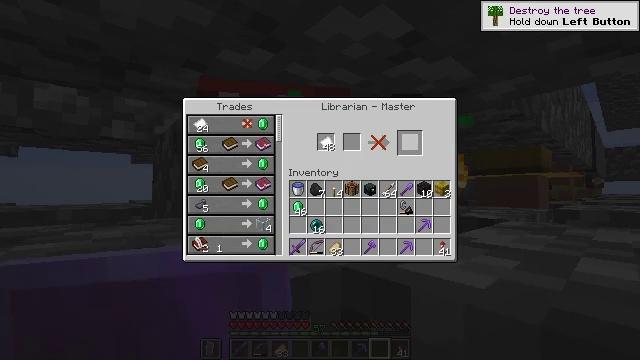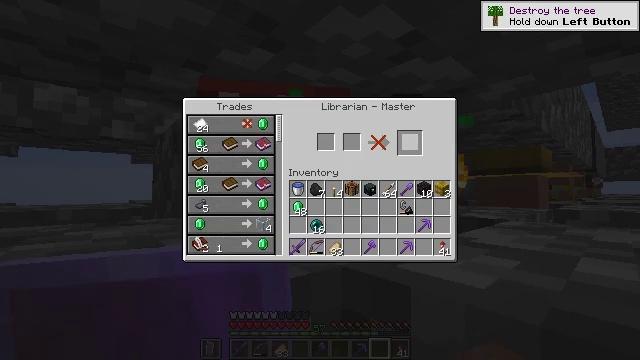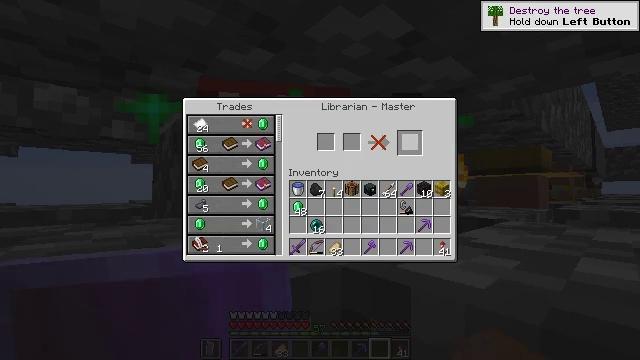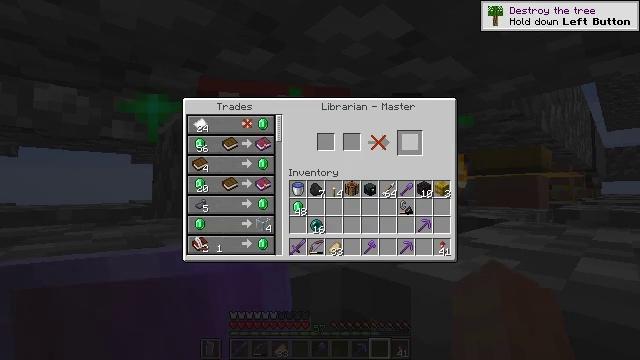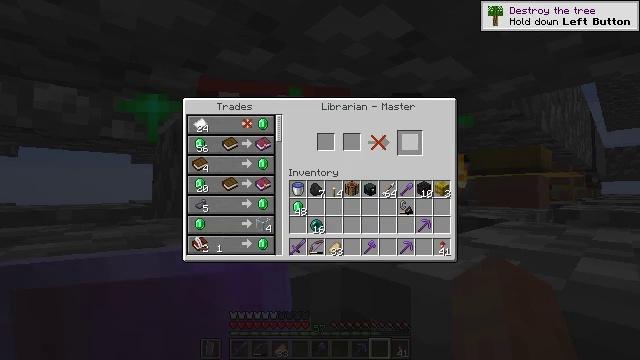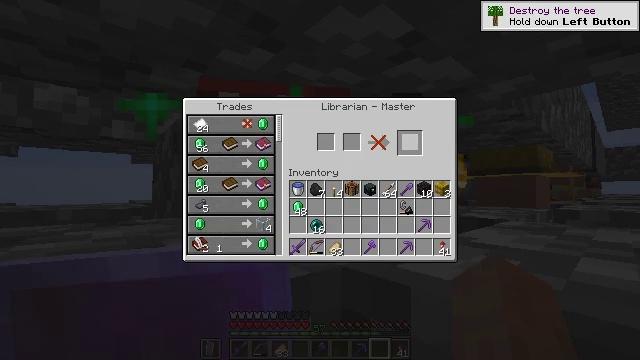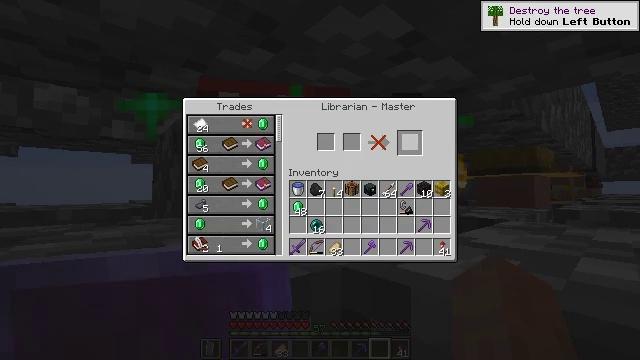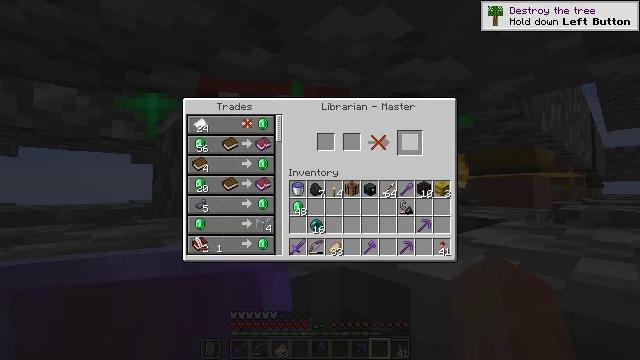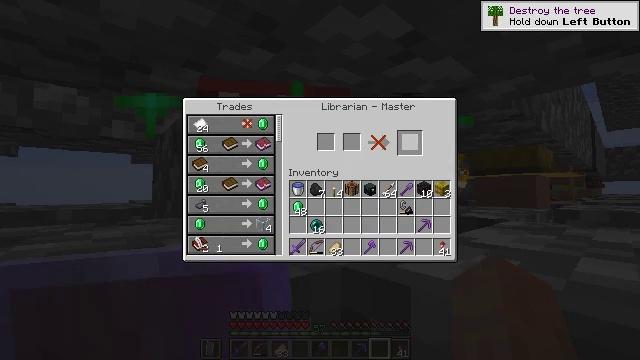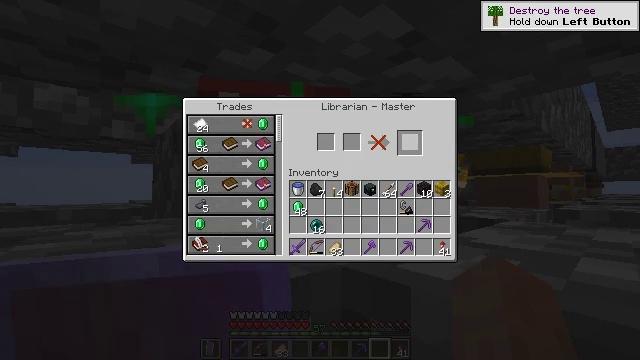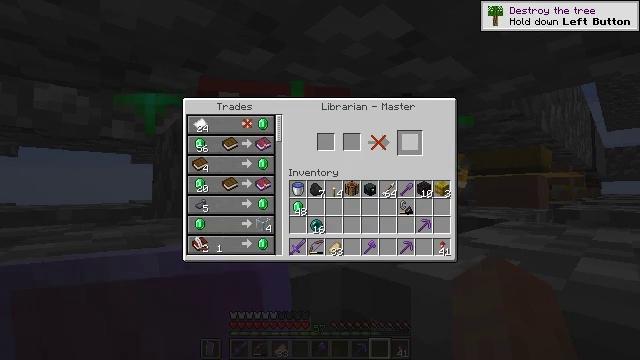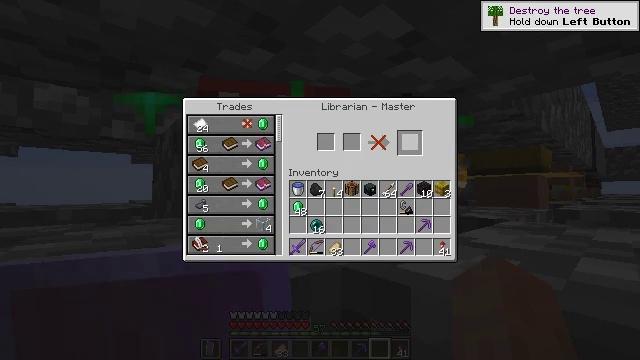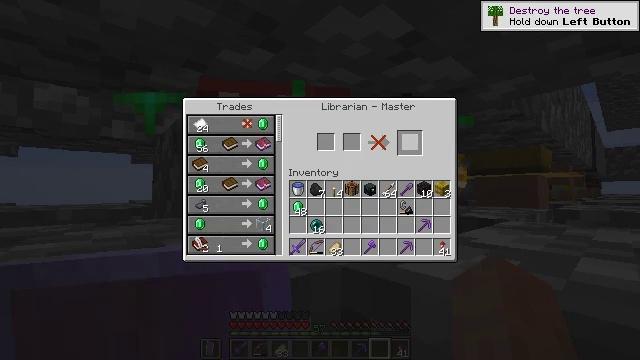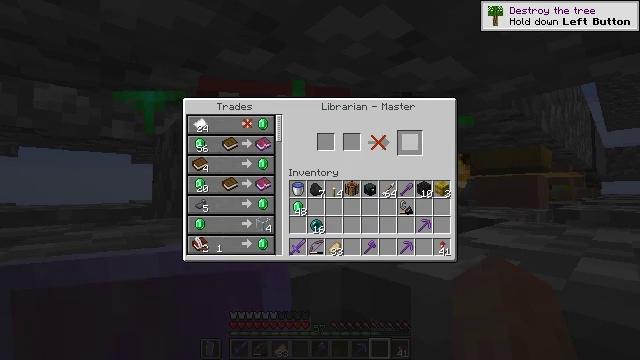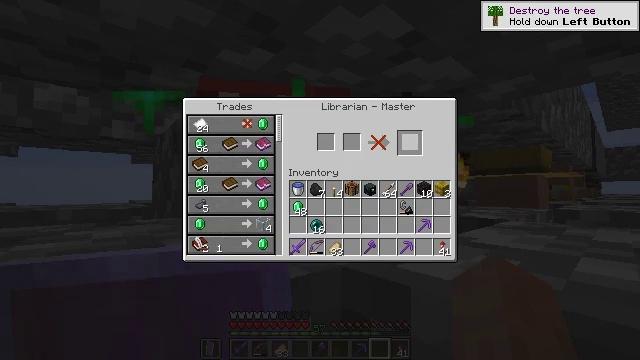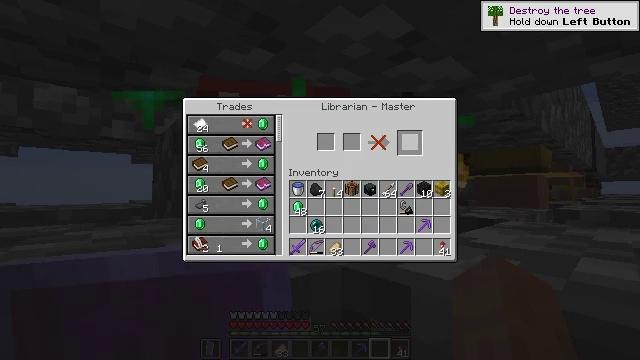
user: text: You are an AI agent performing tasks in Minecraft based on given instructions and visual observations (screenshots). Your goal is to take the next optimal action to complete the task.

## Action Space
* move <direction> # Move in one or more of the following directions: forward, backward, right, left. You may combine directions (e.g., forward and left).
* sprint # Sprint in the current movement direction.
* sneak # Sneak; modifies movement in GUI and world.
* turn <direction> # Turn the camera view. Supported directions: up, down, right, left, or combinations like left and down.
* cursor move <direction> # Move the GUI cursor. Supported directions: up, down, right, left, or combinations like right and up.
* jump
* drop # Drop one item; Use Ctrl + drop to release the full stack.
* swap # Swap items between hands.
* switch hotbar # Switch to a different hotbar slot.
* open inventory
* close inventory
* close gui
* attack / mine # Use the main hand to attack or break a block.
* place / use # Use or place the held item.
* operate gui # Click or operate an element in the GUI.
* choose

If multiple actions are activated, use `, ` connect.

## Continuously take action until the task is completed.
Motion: motion action
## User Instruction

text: Create a lantern at the crafting table.
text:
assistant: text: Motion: sneak, attack / mine, jump
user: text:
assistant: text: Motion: sneak, attack / mine, jump
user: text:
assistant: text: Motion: sneak
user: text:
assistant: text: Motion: sneak
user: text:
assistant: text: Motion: no_op
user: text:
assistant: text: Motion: no_op
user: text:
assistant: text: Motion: no_op
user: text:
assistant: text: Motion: no_op
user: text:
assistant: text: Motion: no_op
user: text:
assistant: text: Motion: no_op
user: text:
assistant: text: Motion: no_op
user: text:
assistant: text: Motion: no_op
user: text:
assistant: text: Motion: no_op
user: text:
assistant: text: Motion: no_op
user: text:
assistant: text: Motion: no_op
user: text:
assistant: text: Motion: no_op
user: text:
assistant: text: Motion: no_op
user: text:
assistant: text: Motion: no_op
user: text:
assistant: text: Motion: no_op
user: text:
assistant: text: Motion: no_op
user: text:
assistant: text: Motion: no_op
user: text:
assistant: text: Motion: no_op
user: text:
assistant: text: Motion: no_op
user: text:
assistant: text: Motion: no_op
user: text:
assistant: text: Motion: no_op
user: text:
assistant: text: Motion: no_op
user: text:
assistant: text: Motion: no_op
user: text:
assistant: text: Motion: no_op
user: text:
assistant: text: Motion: no_op
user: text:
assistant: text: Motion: turn left and up